Question: I am working behind a corporate office. I got the download rights and I can able to download the yeoman package even bower package using the NPM command. I got the permission for download from 'registry.npmjs' and 'git'.
Now I am trying to run a 'bower.json' but i am not able to download anything. i keep getting timeouts. Is i require special permission for to run the 'bower.json' ? or I can make any config to run the 'bower.json'?
attached screen shot for my error reference.

still here is the error I am getting:
'''
bower retry Request to https://bower.herokuapp.com/packages/angular-rout
e failed with ETIMEDOUT, retrying in 15.5s
bower retry Request to https://bower.herokuapp.com/packages/jquery.ui fa
iled with ETIMEDOUT, retrying in 16.5s
bower retry Request to https://bower.herokuapp.com/packages/angular-cook
ies failed with ETIMEDOUT, retrying in 25.9s
bower retry Request to https://bower.herokuapp.com/packages/angular fail
ed with ETIMEDOUT, retrying in 17.1s
bower retry Request to https://bower.herokuapp.com/packages/angular-sani
tize failed with ETIMEDOUT, retrying in 23.1s
bower retry Request to https://bower.herokuapp.com/packages/hammerjs fai
led with ETIMEDOUT, retrying in 30.5s
bower retry Request to https://bower.herokuapp.com/packages/jquery-hamme
rjs failed with ETIMEDOUT, retrying in 29.9s
bower retry Request to https://bower.herokuapp.com/packages/bootstrap fa
iled with ETIMEDOUT, retrying in 24.4s
bower retry Request to https://bower.herokuapp.com/packages/jasmine-jque
ry failed with ETIMEDOUT, retrying in 20.3s
bower ETIMEDOUT Request to https://bower.herokuapp.com/packages/angular-anim
ate failed: connect ETIMEDOUTbower retry Request to https://bower.herokuapp.com/packages/angular-rout
e failed with ETIMEDOUT, retrying in 15.5s
bower retry Request to https://bower.herokuapp.com/packages/jquery.ui fa
iled with ETIMEDOUT, retrying in 16.5s
bower retry Request to https://bower.herokuapp.com/packages/angular-cook
ies failed with ETIMEDOUT, retrying in 25.9s
bower retry Request to https://bower.herokuapp.com/packages/angular fail
ed with ETIMEDOUT, retrying in 17.1s
bower retry Request to https://bower.herokuapp.com/packages/angular-sani
tize failed with ETIMEDOUT, retrying in 23.1s
bower retry Request to https://bower.herokuapp.com/packages/hammerjs fai
led with ETIMEDOUT, retrying in 30.5s
bower retry Request to https://bower.herokuapp.com/packages/jquery-hamme
rjs failed with ETIMEDOUT, retrying in 29.9s
bower retry Request to https://bower.herokuapp.com/packages/bootstrap fa
iled with ETIMEDOUT, retrying in 24.4s
bower retry Request to https://bower.herokuapp.com/packages/jasmine-jque
ry failed with ETIMEDOUT, retrying in 20.3s
bower ETIMEDOUT Request to https://bower.herokuapp.com/packages/angular-anim
ate failed: connect ETIMEDOUT
'''
How can i come over it? any help please?
As like the sugession from Ben Diamant : I added a new '.bowerrc' file, where my 'bower.json' nested, But I am getting this error: what is wrong here?
'''
C:\Users\mb112830\AppData\Roaming\npm\node_modules\bower\node_modules\bower-conf
ig\lib\util\rc.js:55
throw error;
^
Error: Unable to parse D:\Projects\AMP\runtime\ui\ui-widgets\ui-widgets-web\.bow
errc: Unexpected token p
at parse (C:\Users\mb112830\AppData\Roaming\npm\node_modules\bower\node_modu
les\bower-config\lib\util\rc.js:48:21)
at json (C:\Users\mb112830\AppData\Roaming\npm\node_modules\bower\node_modul
es\bower-config\lib\util\rc.js:70:12)
at rc (C:\Users\mb112830\AppData\Roaming\npm\node_modules\bower\node_modules
\bower-config\lib\util\rc.js:31:9)
at Config.load (C:\Users\mb112830\AppData\Roaming\npm\node_modules\bower\nod
e_modules\bower-config\lib\Config.js:14:20)
at Function.Config.read (C:\Users\mb112830\AppData\Roaming\npm\node_modules\
bower\node_modules\bower-config\lib\Config.js:49:19)
at Object.<anonymous> (C:\Users\mb112830\AppData\Roaming\npm\node_modules\bo
wer\lib\config.js:3:38)
at Module._compile (module.js:456:26)
at Object.Module._extensions..js (module.js:474:10)
at Module.load (module.js:356:32)
at Function.Module._load (module.js:312:12)
'''
What is wrong here, any one highlight me please?
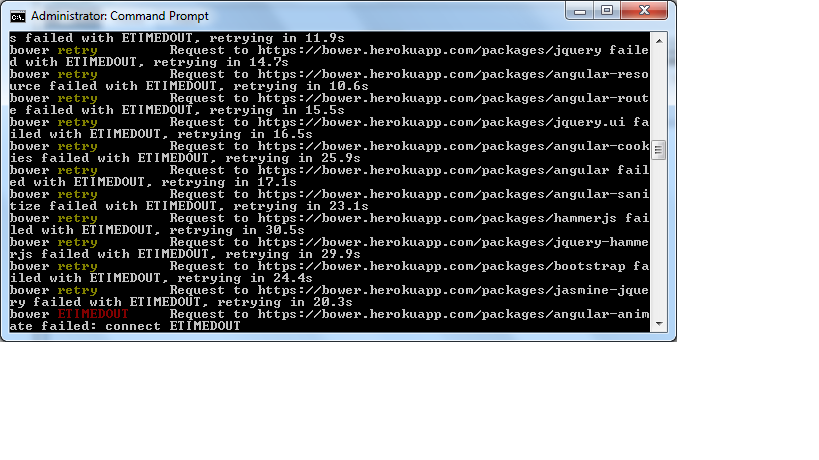
Answer: Looks like your firewall is blocking, you need to run bower behind the corp proxy:
Edit .bowerrc with proxy configuration -
'''
{
"proxy":"http://<host>:<port>",
"https-proxy":"http://<host>:<port>"
}
'''